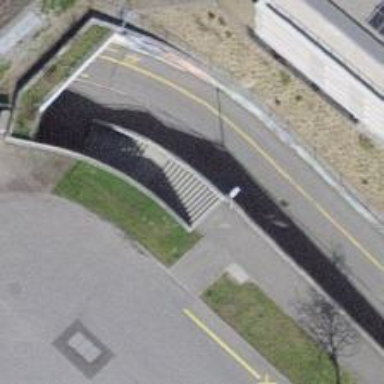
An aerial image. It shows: Road with steps.